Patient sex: M
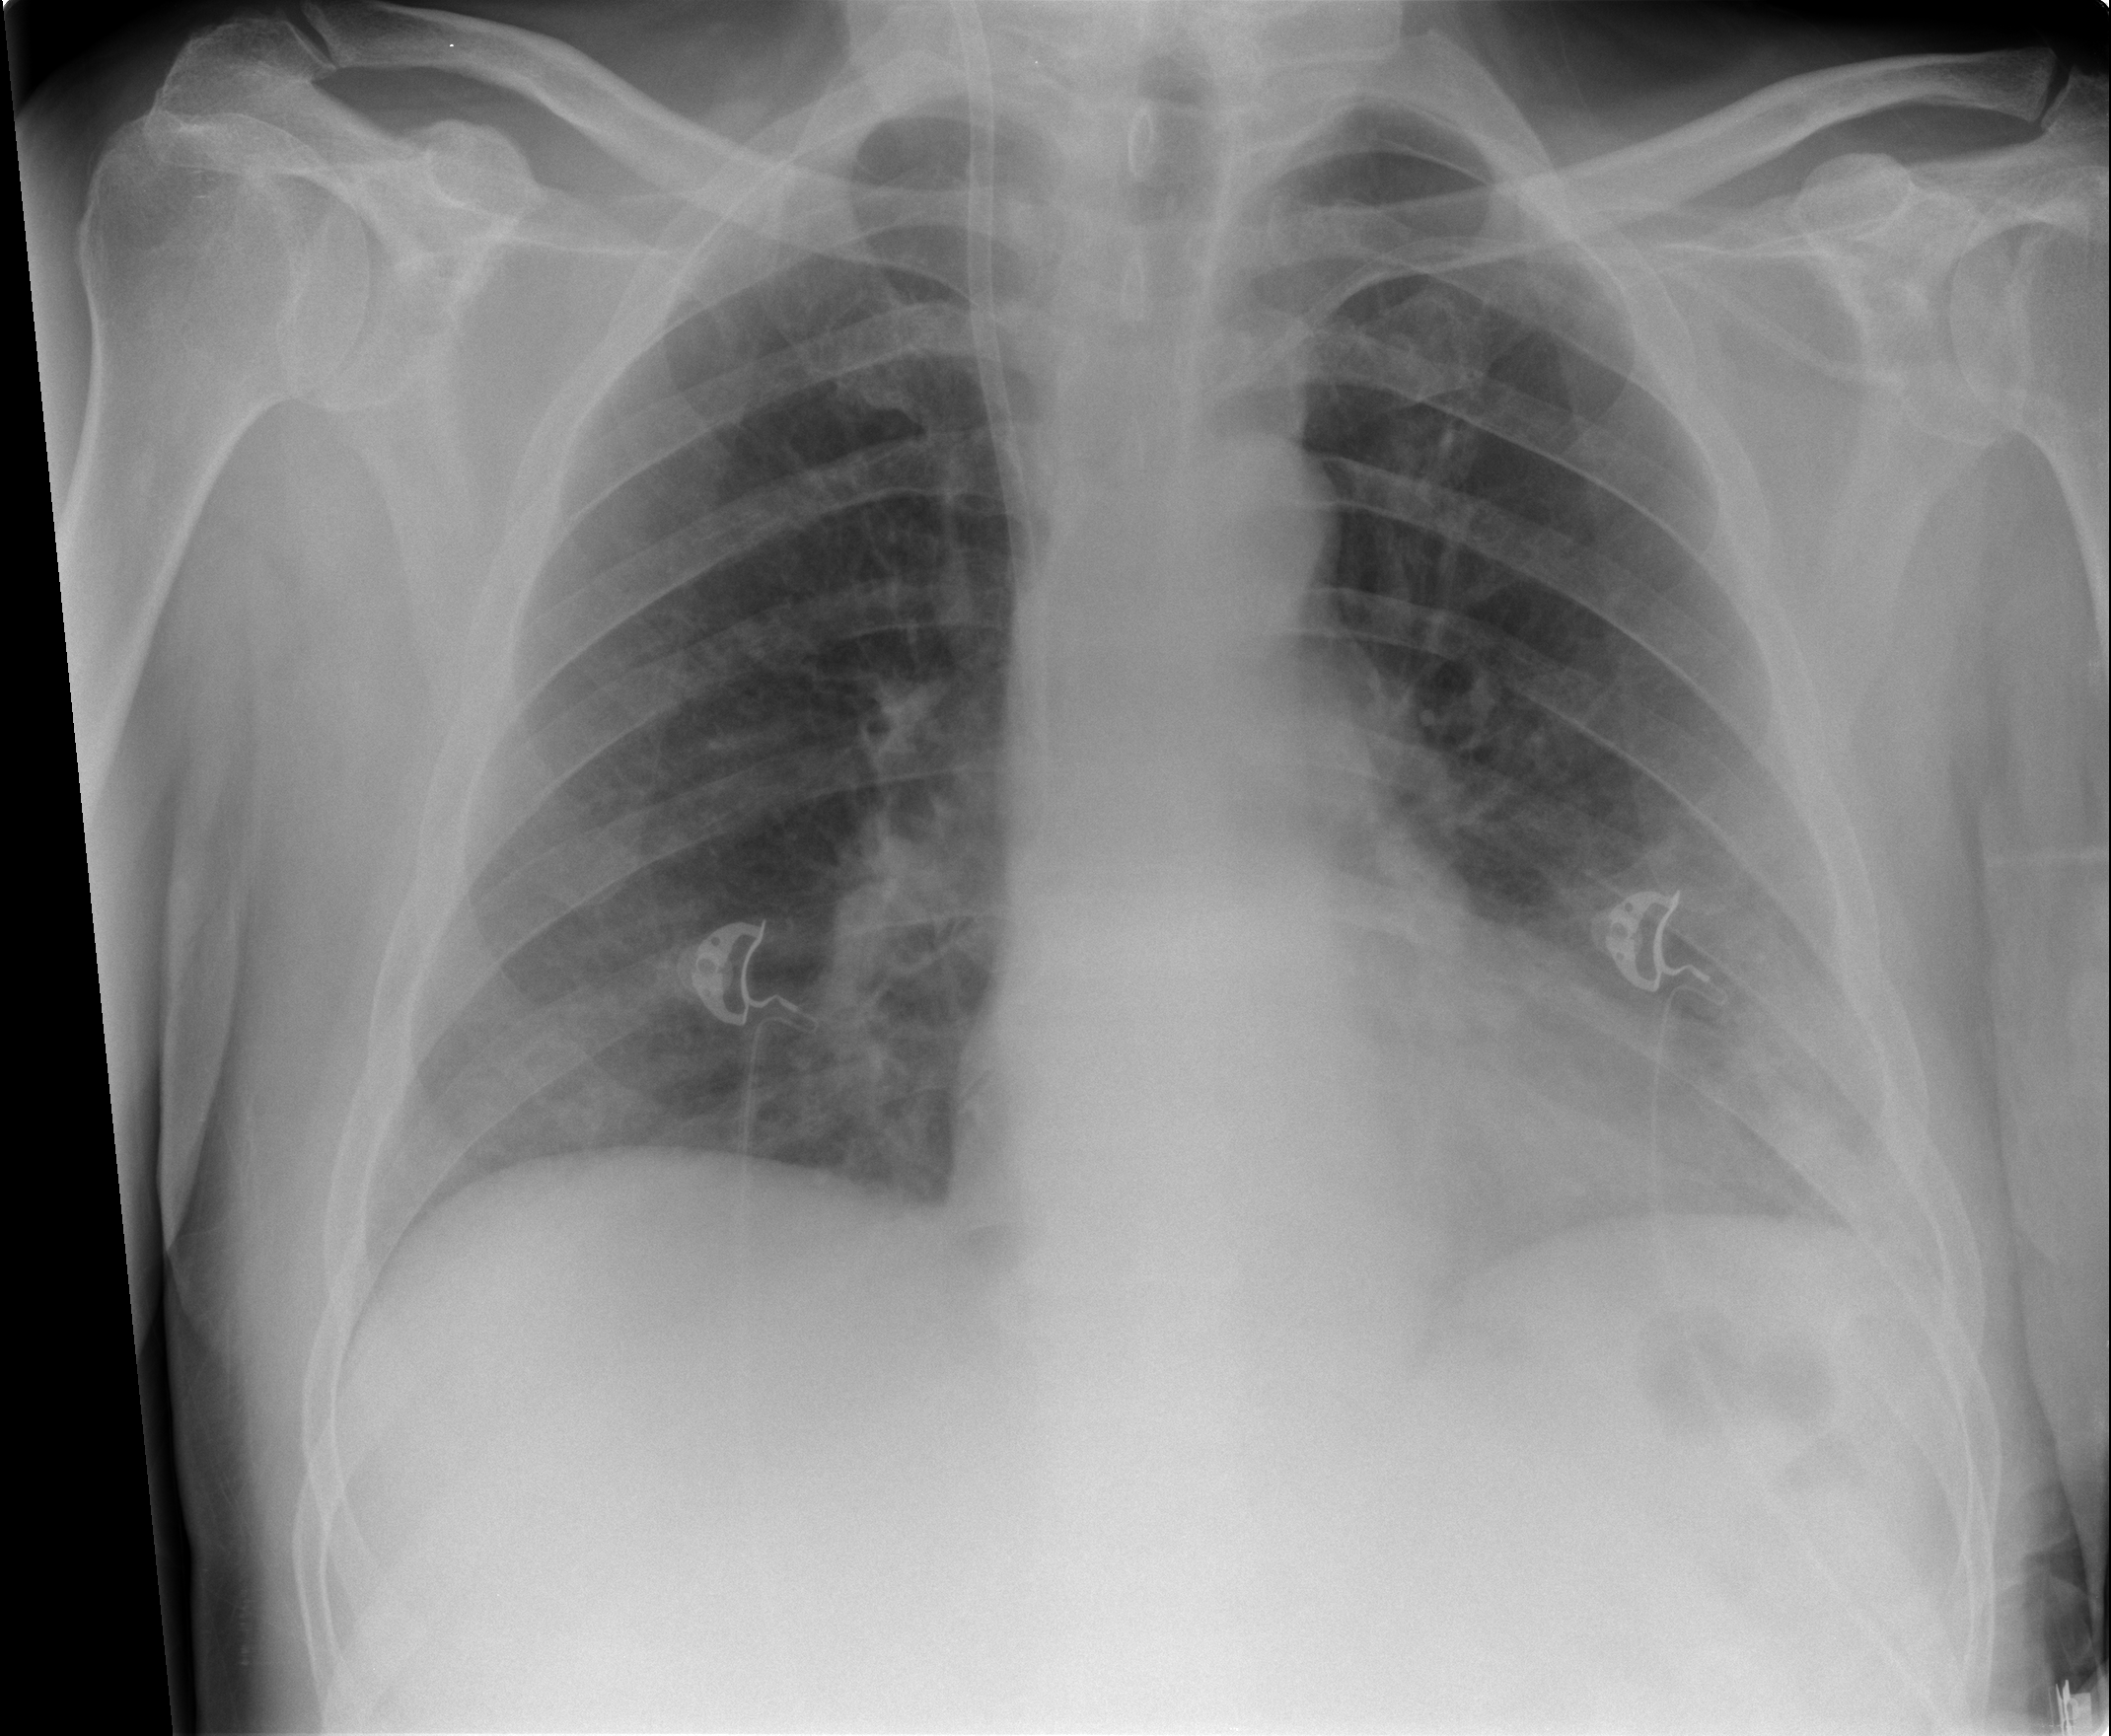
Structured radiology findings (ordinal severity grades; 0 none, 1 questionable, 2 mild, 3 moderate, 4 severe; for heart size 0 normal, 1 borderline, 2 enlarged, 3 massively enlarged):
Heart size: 0
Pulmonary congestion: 0
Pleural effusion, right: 0
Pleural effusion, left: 1
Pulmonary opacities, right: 0
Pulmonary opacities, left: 0
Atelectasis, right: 0
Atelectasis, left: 2